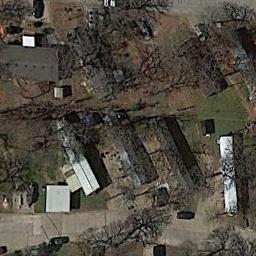
Label: residential